Question: How do I stop VisualStudio from interrupting program's flow?
Normally, if you use 'try-catch block', then the 'exception' will be handled automatically without bringing an attention to the user.
In my case - program's flow is interrupted by an 'exception'.
It's worth mentioning, that my program continues to function even after I decide to 'Continue' the execution.
These exceptions are troubling me:
> A first chance exception of type
'' occurred in
WebDriver.dll Additional information: stale element reference: element
is not attached to the page document
and also
>
which you see on the picture

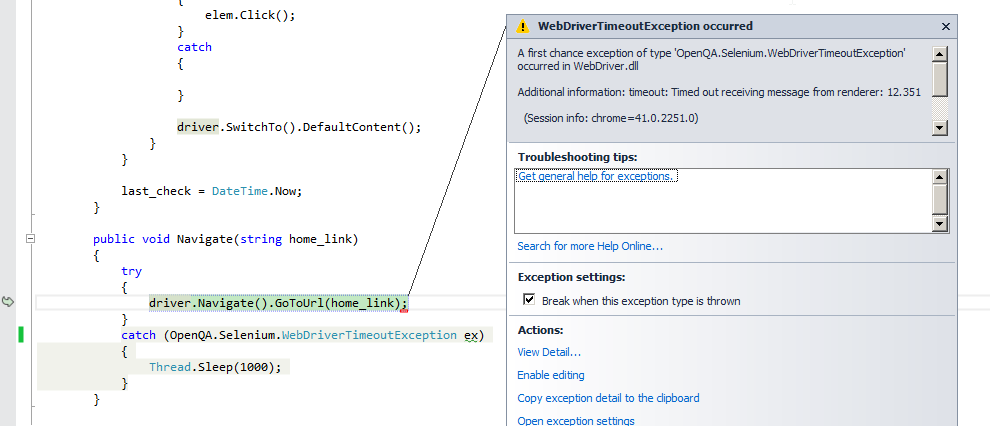
Answer: The answer is quite obvious.
All you have to do is to add a new exception to list. Then Uncheck it. Done.